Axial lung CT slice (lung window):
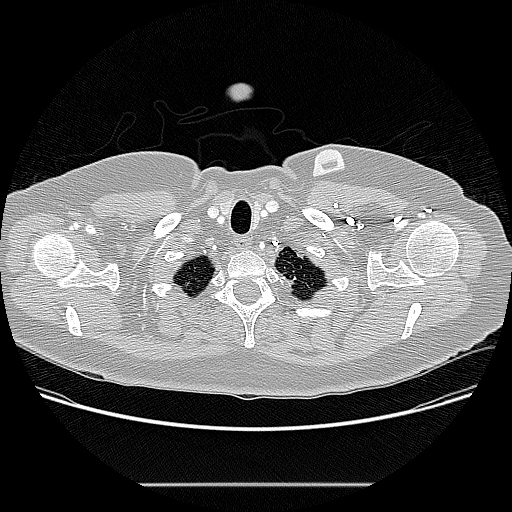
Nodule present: no